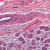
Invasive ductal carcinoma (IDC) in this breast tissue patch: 0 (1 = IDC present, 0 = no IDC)